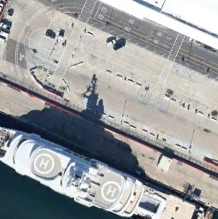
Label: Megayacht